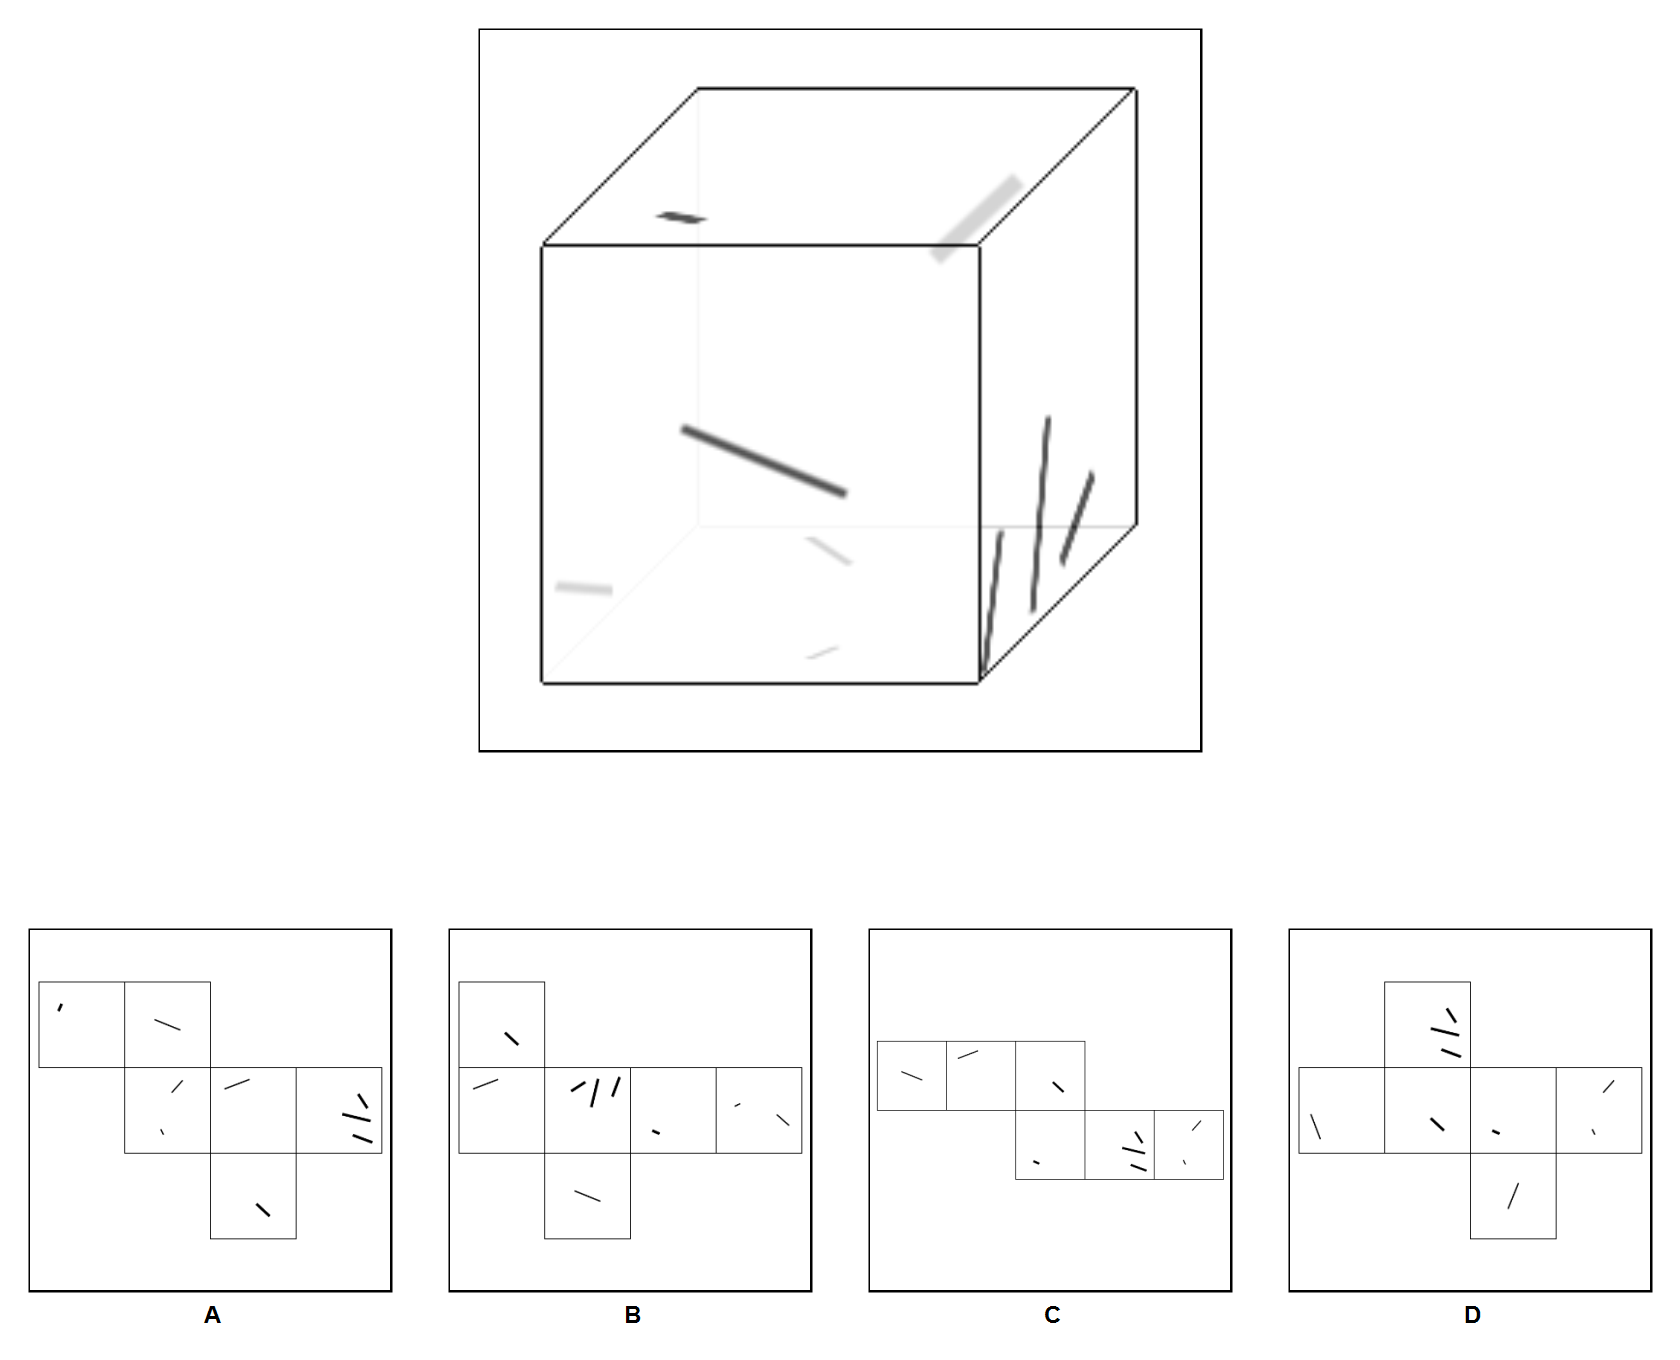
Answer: C